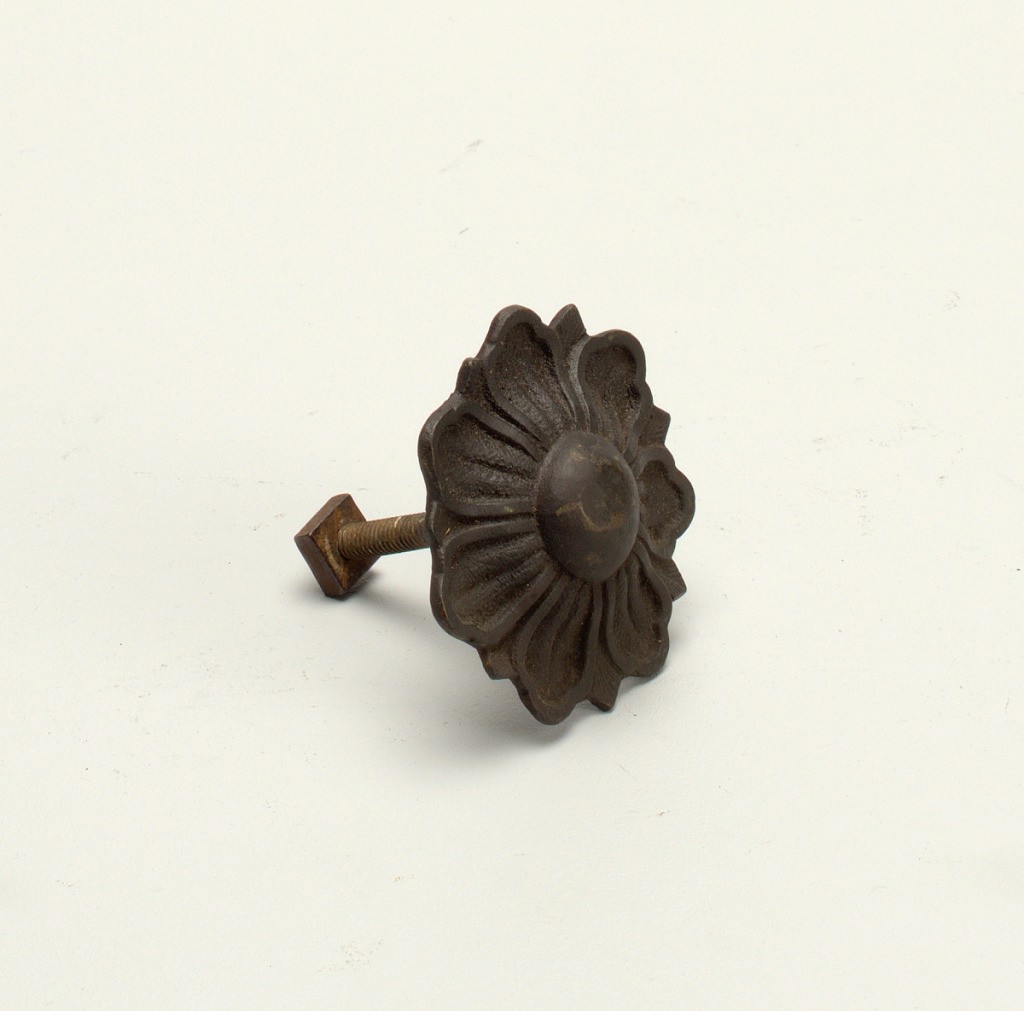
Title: Door knocker
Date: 1550–1650
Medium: Bronze
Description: Floral form.